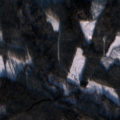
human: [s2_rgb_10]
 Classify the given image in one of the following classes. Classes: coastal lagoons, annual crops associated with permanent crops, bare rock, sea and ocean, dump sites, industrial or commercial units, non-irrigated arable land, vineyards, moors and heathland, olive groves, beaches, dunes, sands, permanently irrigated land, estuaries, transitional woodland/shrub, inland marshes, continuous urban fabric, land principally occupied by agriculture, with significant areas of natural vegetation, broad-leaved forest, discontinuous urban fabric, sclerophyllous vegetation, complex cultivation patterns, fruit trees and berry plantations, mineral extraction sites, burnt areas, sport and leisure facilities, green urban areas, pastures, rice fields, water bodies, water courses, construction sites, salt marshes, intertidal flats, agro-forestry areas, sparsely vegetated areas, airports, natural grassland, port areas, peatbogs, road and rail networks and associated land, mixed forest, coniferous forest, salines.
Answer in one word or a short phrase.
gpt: coniferous forest, mixed forest, transitional woodland/shrub